Question: After upgrade to wordpress 3.6 and qTranslate Version: 2.5.36. It shows the language tags in menus editor. How can I deal with this issue?
'''
<!--:fi-->Tama on testi sivu<!--:--><!--:sv-->Detta ar en testsida<!--:--><!--:en-->This is a test page<!--:-->
'''

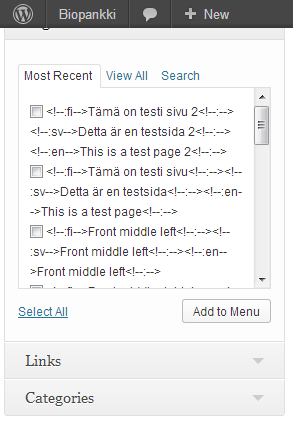
Answer: That's an <URL>. And can be solved with this snippet:
'''
function qtrans_menuitem( $menu_item ) {
$menu_item->title = qtrans_useCurrentLanguageIfNotFoundUseDefaultLanguage( $menu_item->title );
return $menu_item;
}
add_filter( 'wp_setup_nav_menu_item', 'qtrans_menuitem', 0 );
'''
<URL>